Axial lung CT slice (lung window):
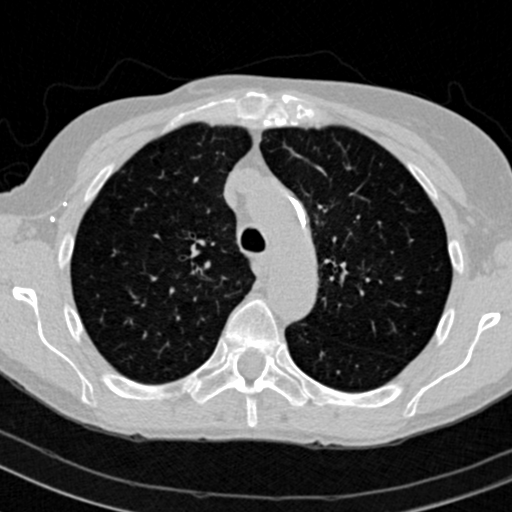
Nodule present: no